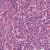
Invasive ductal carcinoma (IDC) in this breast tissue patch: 1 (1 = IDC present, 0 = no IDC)